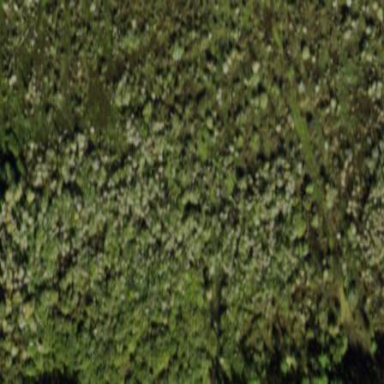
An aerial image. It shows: Swampy wetland area.